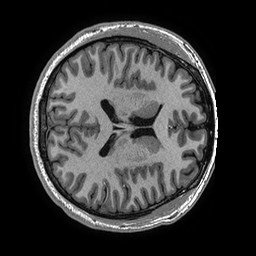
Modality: T1w
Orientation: axial
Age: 22
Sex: male
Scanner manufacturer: ge
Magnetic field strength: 3 T
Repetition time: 0.006952 s
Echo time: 0.00292 s